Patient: sex F, age 47
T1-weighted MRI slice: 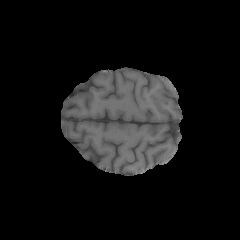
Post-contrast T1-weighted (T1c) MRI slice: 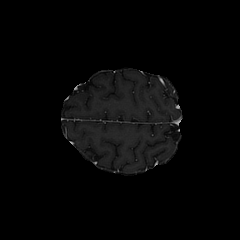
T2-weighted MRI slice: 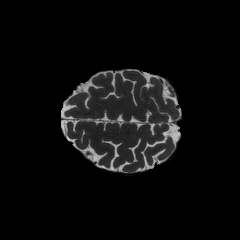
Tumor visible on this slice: no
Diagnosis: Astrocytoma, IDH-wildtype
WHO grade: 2